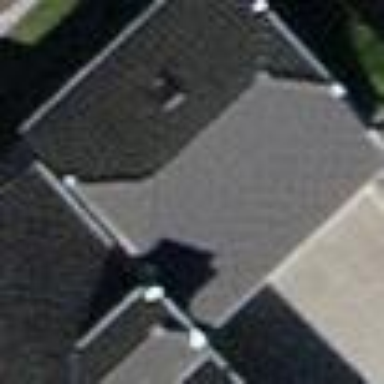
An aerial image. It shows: Garage with half-hipped roof covered in dimgray roof tiles.